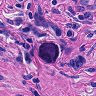
Metastatic tissue present: yes